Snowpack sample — Buffalo Mountain, Silverthorne, Colorado, USA (2/22/26, 2:02 PM MST)
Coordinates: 39.622, -106.113
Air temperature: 33 °F
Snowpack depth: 63 cm
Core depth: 10 cm
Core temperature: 32 °F
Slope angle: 11°, slope face: 116°
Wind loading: low
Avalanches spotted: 0
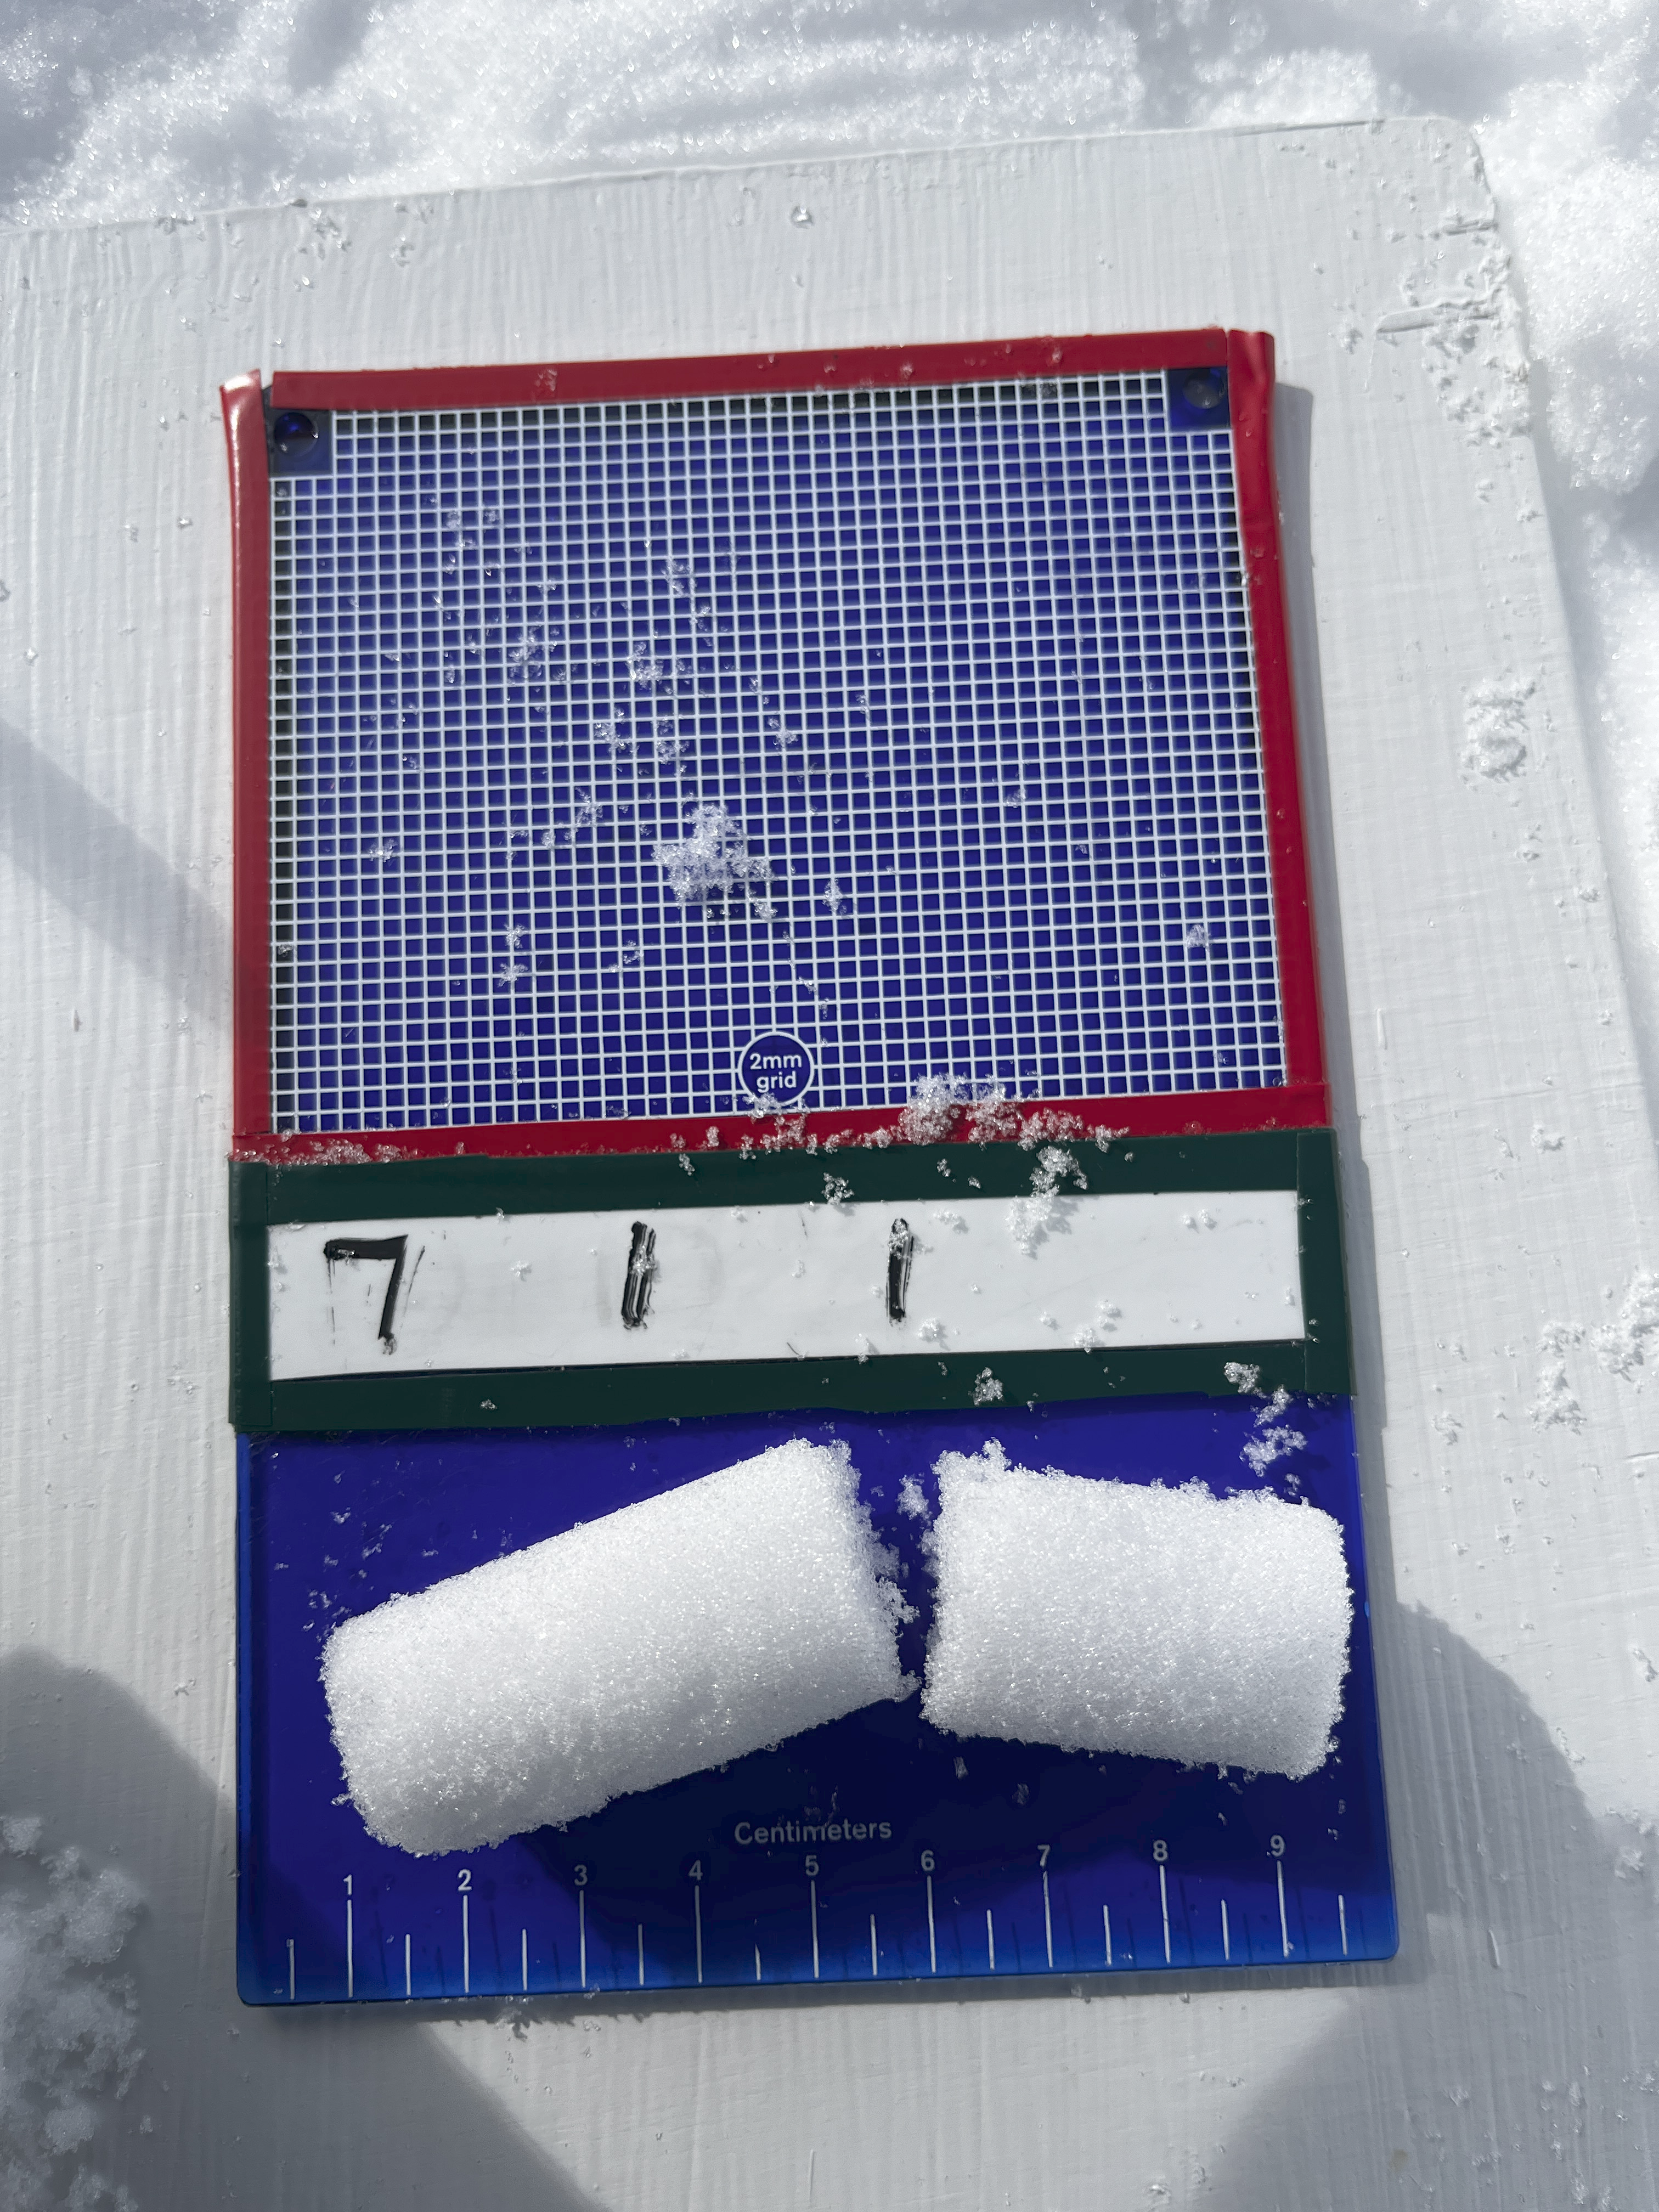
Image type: crystal_card
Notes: In a firebreak similar to site 1, minimal wind loading with no spotted avalanches (not many faces in view though)